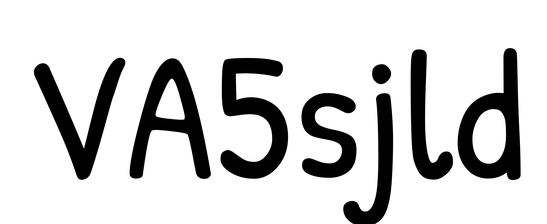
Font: PatrickHand-Regular